Field crop: maize
Growth stage: 2
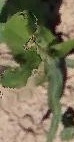
Species: maize